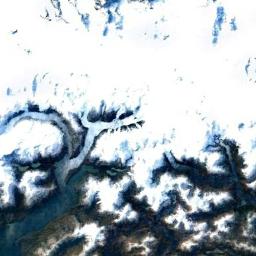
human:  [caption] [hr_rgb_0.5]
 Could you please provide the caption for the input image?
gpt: The snow berg is consist of bare land and white snow .

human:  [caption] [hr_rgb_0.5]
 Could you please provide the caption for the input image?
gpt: The snowberg is covered with glaciers and a fiord is next to the snowberg .

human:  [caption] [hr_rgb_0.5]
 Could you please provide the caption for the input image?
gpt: A snow-covered mountain covered in large areas .

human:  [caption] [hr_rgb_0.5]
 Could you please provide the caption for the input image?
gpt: A lot of snow is on the snowberg .

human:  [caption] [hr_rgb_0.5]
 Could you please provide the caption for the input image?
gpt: There are some snow and rivers on the snowberg .